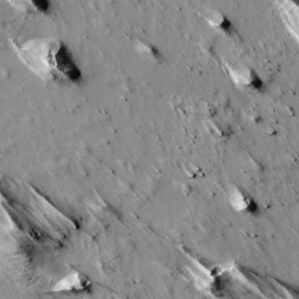
Label: non_frost